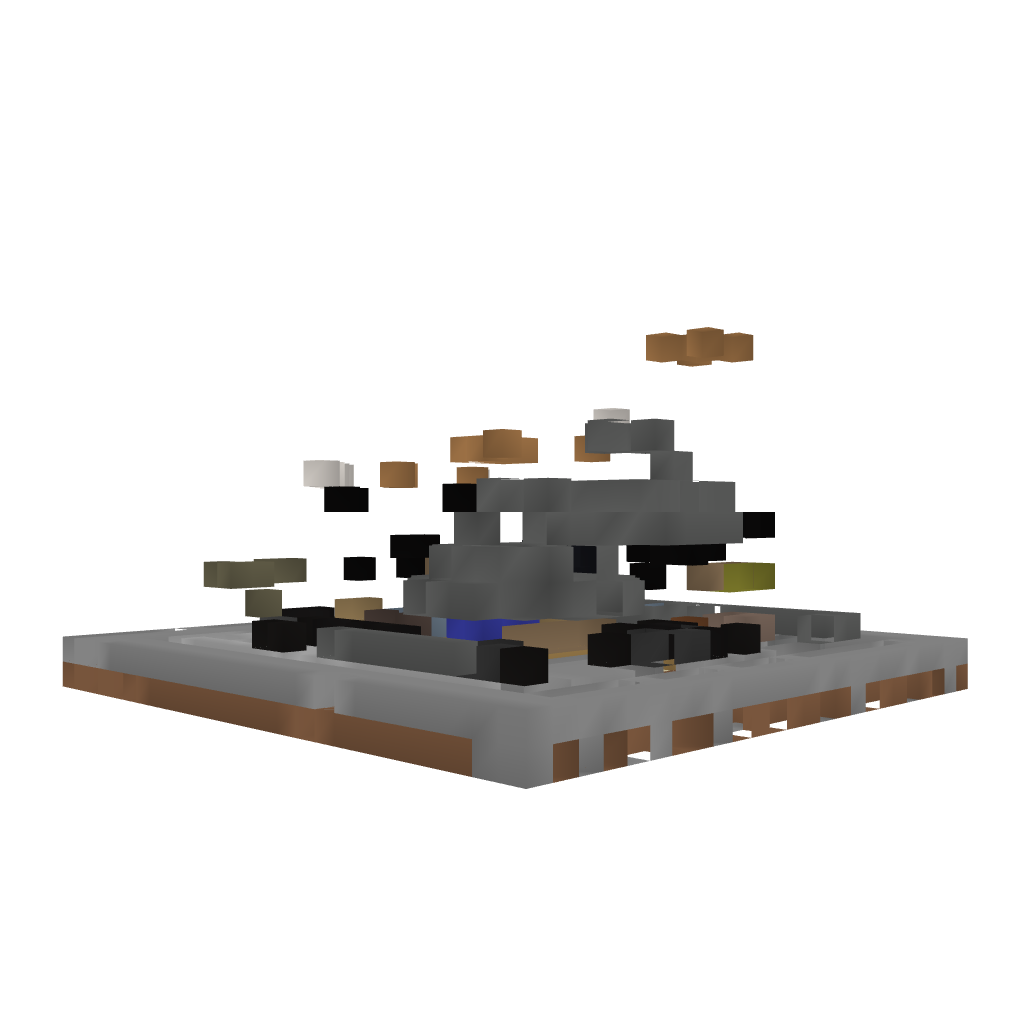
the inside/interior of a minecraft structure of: Quartz House